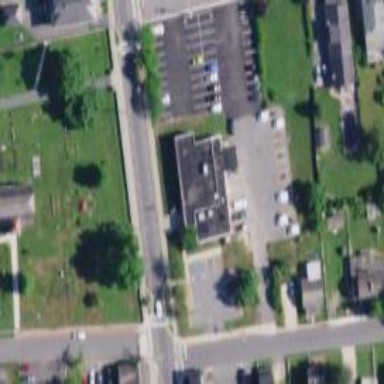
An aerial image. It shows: Post office.